Question: In the app we have up to 1000 schools. Every school has students and students are having lessons and are joining events (and more). We need to query quick and often lessons per student, per school per date. We have 2 designs in mind, wondering the best way to proceed.
1 - design with dedicated school node
2 - design with no dedicated school node

- root ref to school user after login. noo need to query on school id's
- no need to mention school id's everywhere
- no need for node lessens per school and events per school
- rules on school level
...
- more flatten data, as widely advised on the internet
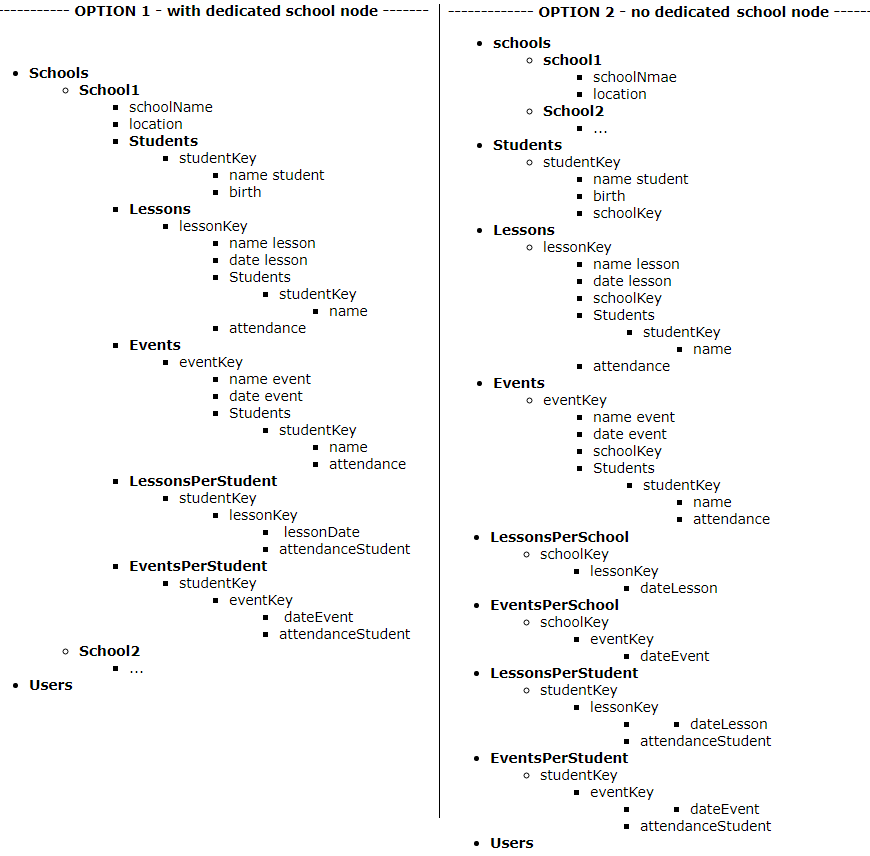
Answer: For most NoSQL database structures, flattening and denormalising data is the best method. And that is exactly the case with Firebase too.
When you flatten your data, you get the following advantages :-
1. You're mostly only downloading the minimum required amount. That leads to efficiency and cost-effectiveness.
2. Your downloads are much faster - specially compared to the likes of SQL join queries.
Having said that, in your particular case, I think that it really depends on how much the 'school' affects the logged in user.
Suppose that a 'school' is only an attribute for a student, and serves no other purpose, then the second database is the way to go. For example, if the books a student can get are independent of the school she goes to, then the second database style is more suited.
However, if a 'school' categories students into groups that define their interaction with the database, then the first database structure is the way to go. An example of this is that a student can only get a book when its available in the school she goes to.
Regardless of your decision, I would like to commend you on the fact that you have flattened your database quite well in both your structures! And my personal suggestion would be to go with the one that is more convenient to code, read and maintain for you.